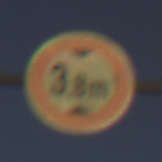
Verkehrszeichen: TatsaechlicheHoehe
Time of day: SunriseSunset
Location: Outdoor (RoadRail)
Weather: Clear
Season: NotSpecified
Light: Natural